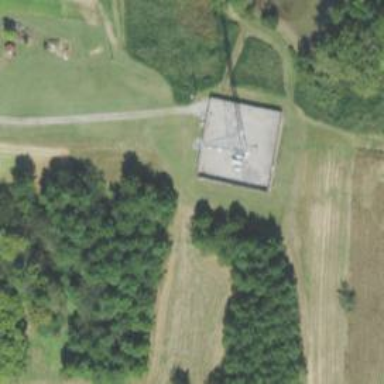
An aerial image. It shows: Communications tower of type communication.